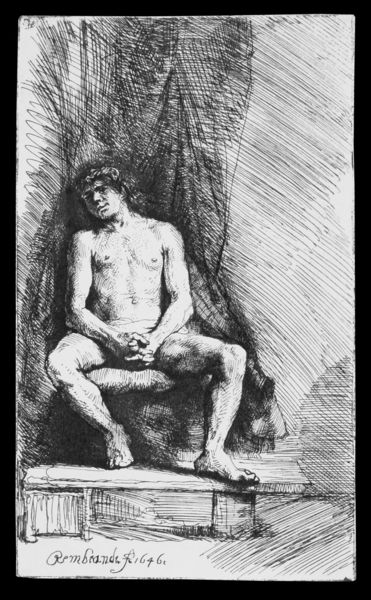
Titel: Männlicher Akt, sitzend
Künstler: Harmensz van Rijn Rembrandt
Institution: Privatsammlung
Schlagwörter: akt, baum, feder, fuß, mann, nackt, nackter, schatten, weiß, sitzen, brust, geschwungen, grau, schwarz, stuhl, zeichnung, blick, hochformat, arm, arme, falten, mensch, rembrandt, sockel, bildnis, hände, portrait, signatur, vorhang, haare, sitzend, frontal, locken, beine, bein, füße, schrift, ecke, studie, fels, grafik, graphik, bank, hocker, schemel, kissen, gefaltet, spitz, muskeln, stufe, bretter, nabel, bauch, podest, junge, bauchnabel, nische, knabe, unterschrift, nakt, schraffur, bleistift, fußbank, verschränkt, jüngling, junger mann, haände, blei, bleistif, rembrand, 1646, unanständig, rembrandt 1646, wandbank